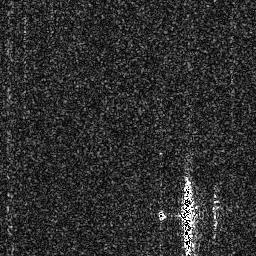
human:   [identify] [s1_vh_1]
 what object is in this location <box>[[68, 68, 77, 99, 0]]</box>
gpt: <ref>1 large ship at the bottom right</ref>